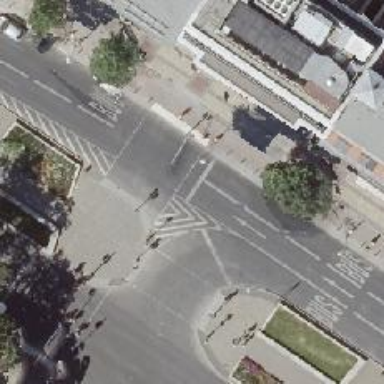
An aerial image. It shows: Road with traffic signals.